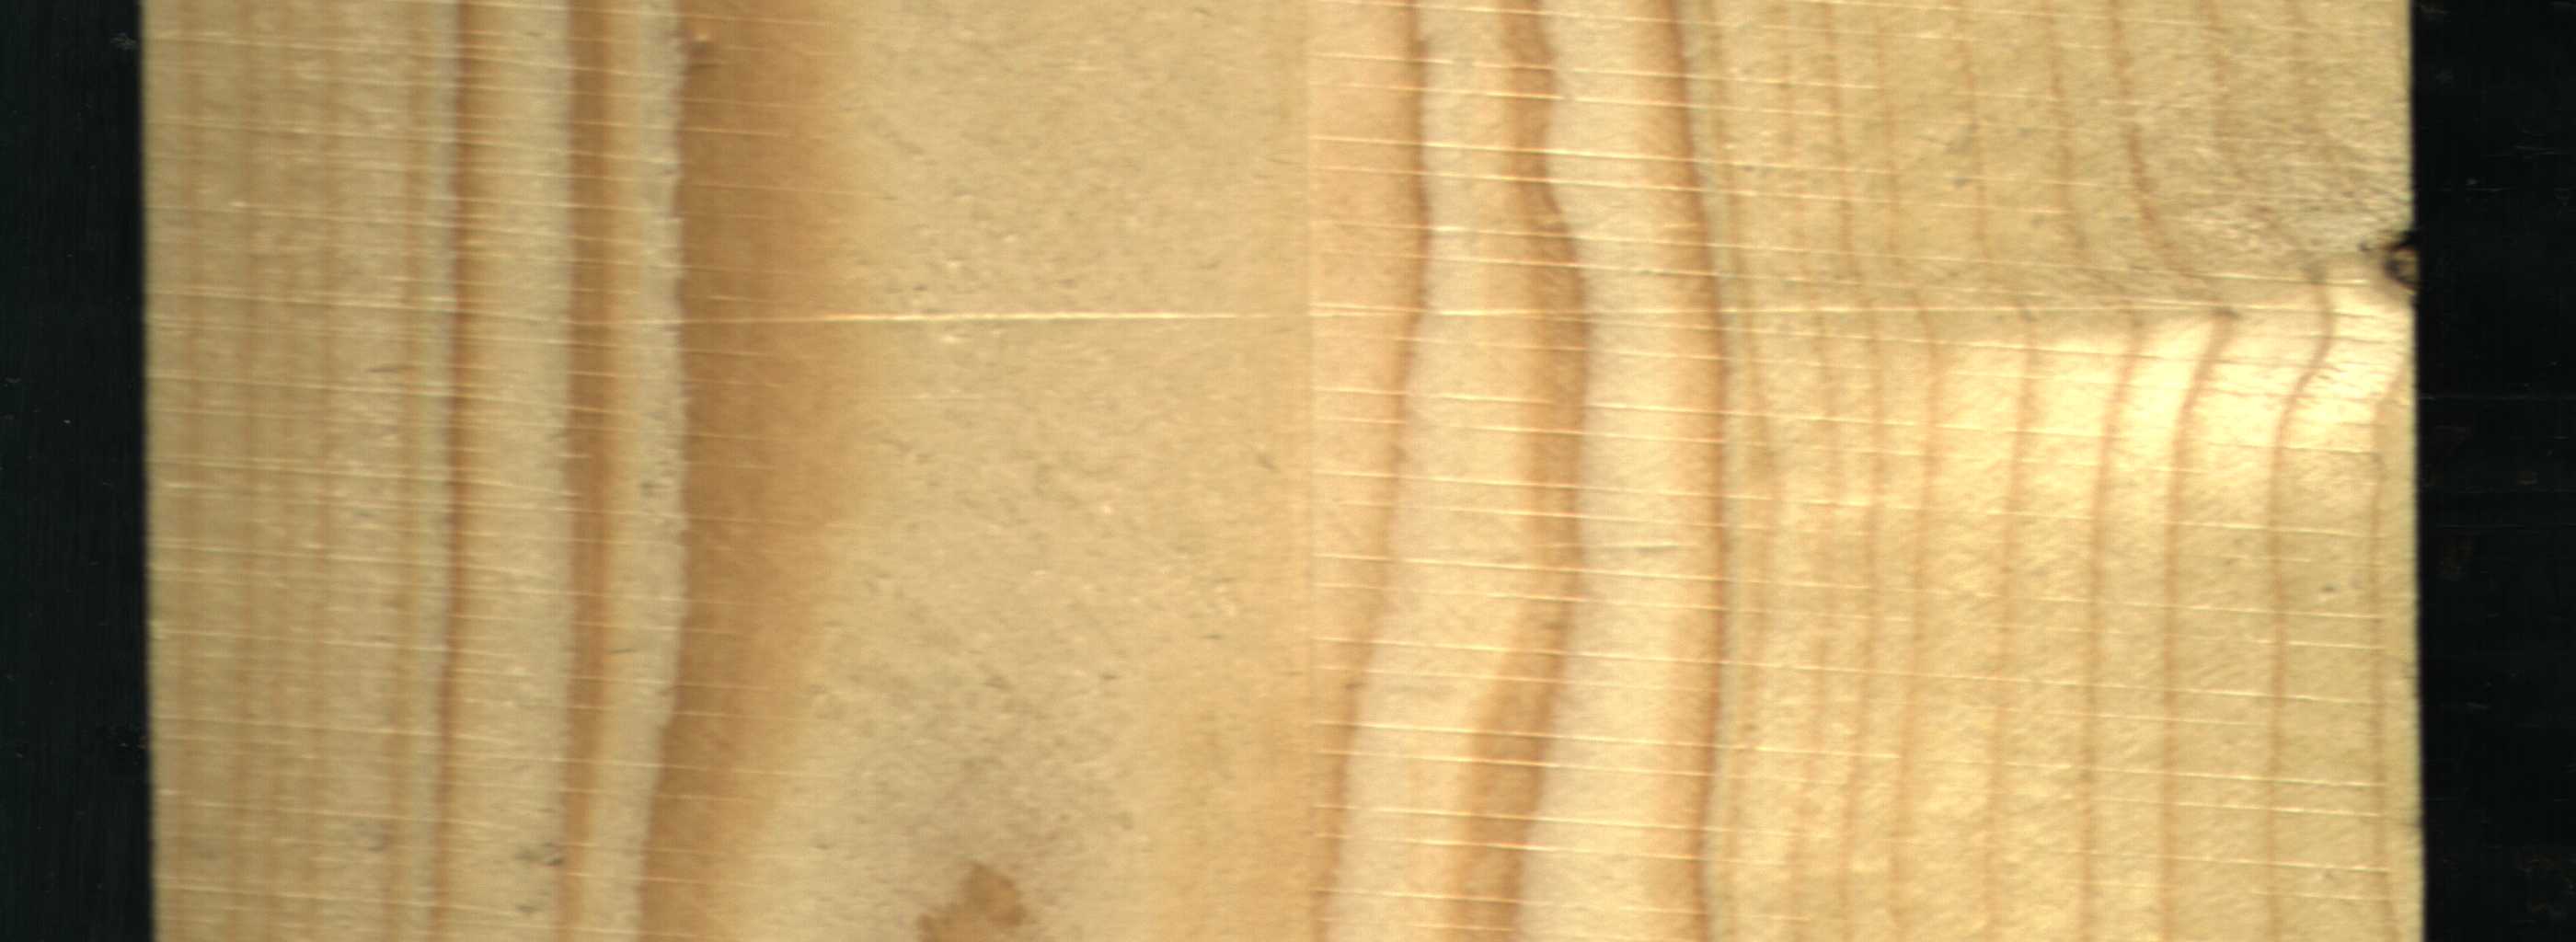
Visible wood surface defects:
Live_Knot